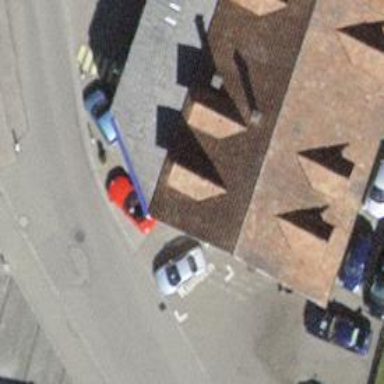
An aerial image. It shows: Car repair shop.